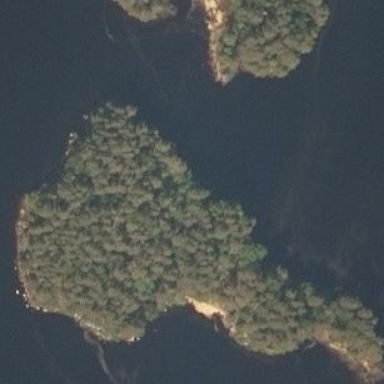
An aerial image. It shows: Islet covered with woodland.